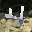
Label: 4